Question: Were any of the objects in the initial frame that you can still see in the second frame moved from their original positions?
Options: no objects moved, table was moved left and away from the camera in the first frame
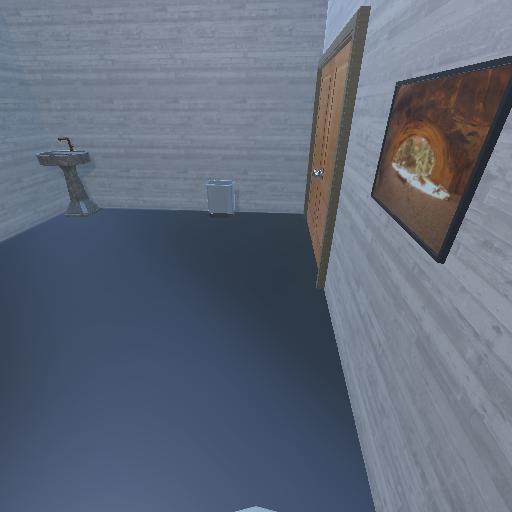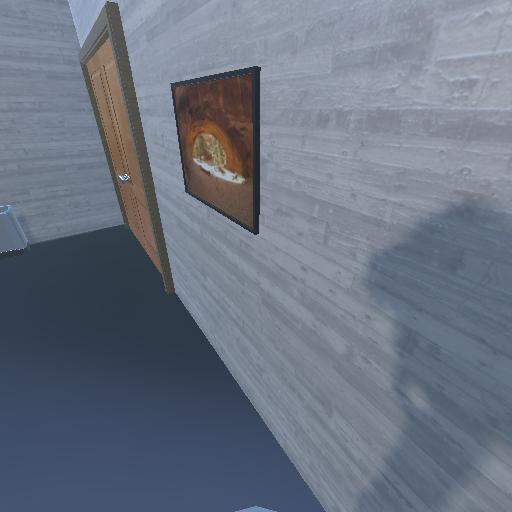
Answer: no objects moved